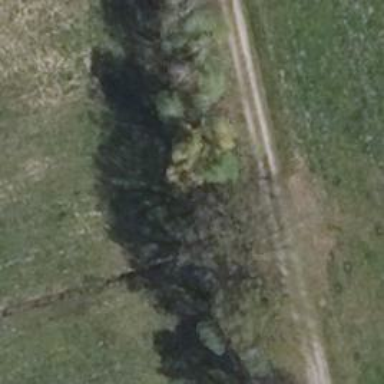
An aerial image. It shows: Row of deciduous broadleaved trees.